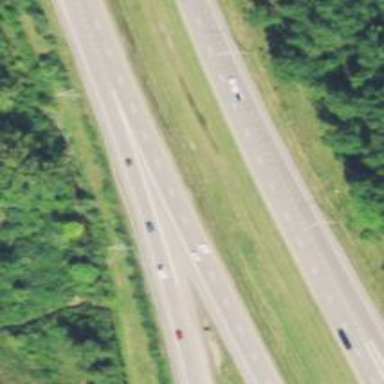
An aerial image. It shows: Motorway junction.